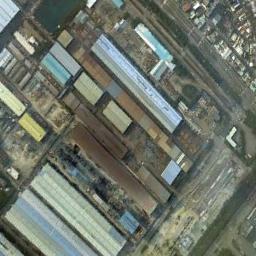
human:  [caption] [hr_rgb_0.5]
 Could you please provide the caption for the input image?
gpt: There are many houses in the industrial area .

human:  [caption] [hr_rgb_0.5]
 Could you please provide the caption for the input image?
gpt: The industrial area has lots of strip workshops of different colors .

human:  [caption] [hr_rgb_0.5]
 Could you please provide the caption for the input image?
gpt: Plants and roads in an industrial area with open-air equipment and items .

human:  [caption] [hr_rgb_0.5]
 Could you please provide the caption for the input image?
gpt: There is a road above the industrial area .

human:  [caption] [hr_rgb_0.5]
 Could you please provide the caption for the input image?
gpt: There are some buildings on the industrial area .